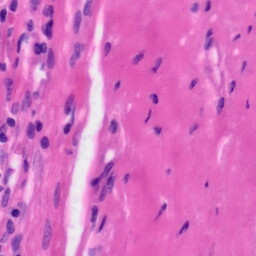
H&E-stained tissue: Tonsil